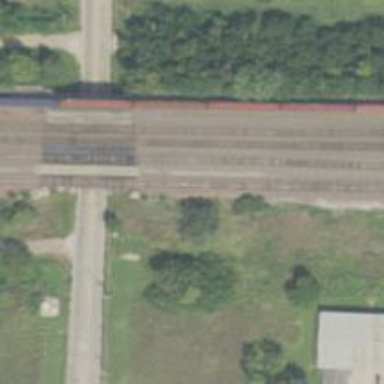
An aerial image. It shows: Railway bridge leading to railway yard.